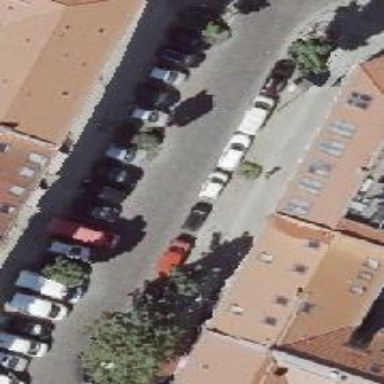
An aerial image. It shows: Driveway.